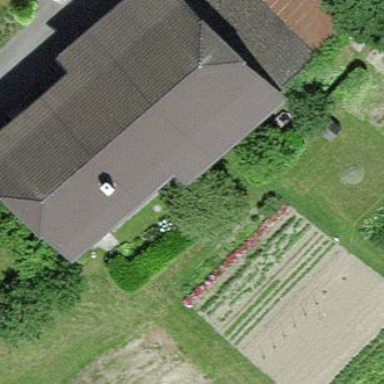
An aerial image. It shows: Farm building.